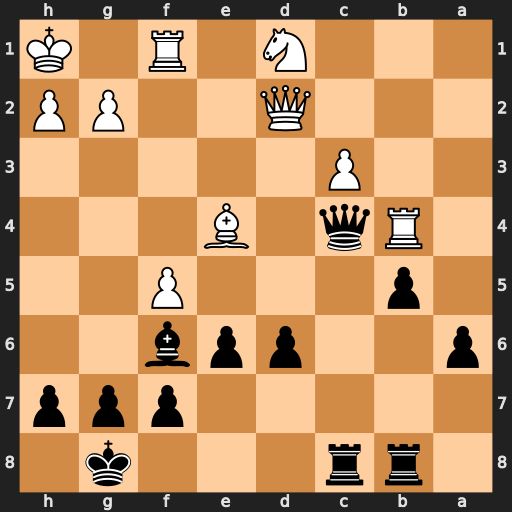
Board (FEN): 1rr3k1/5ppp/p2ppb2/1p3P2/1Rq1B3/2P5/3Q2PP/3N1R1K
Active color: b
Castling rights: -
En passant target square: -
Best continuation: Qxf1#